В цепи (см. рисунок) переключатель $K$ находится в среднем (разомкнутом) положении, а конденсаторы $C_{1}$ и $C_{2}$ одинаковой емкости $C$ незаряжены.  В некоторый момент переключатель замыкают в одно из положений. После установления равновесия в цепи его перебрасывают в противоположное положение.
Найдите отношение $\frac{Q_{L_{1}}}{Q_{L_{2}}}$ теплот, выделившихся на лампах накаливания $L_{1}$ и $L_{2}$ после многократного повторения переключений. Источники тока с ЭДС $\mathscr{E}$, $2 \mathscr{E}$ и $3 \mathscr{E}$ считать идеальными.
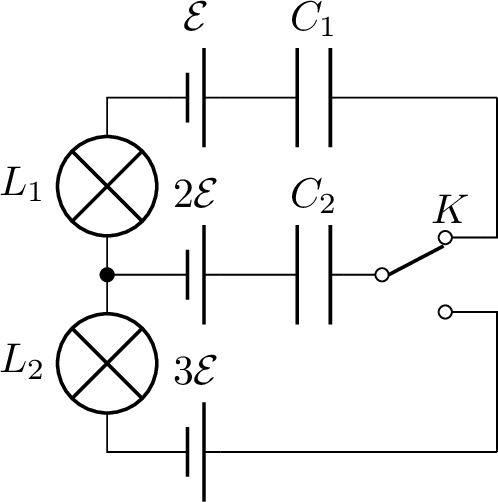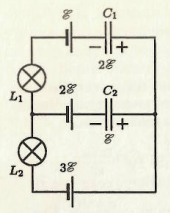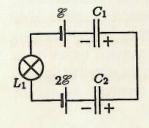
Решение: $1$. Найдем общее количество теплоты $Q$, которое выделится в схеме. Начальная энергия конденсаторов $W_{0}=0$. После большого количества переключений установится равновесное состояние (см. рисунок).  Конечная энергия конденсаторов $$ W_{1}=\frac{1}{2} C(2 \mathscr{E})^{2}+\frac{1}{2} C \mathscr{E}^{2}=\frac{5}{2} C \mathscr{B}^{2} . $$ Заряды $q_{1}$, $q_{2}$ и $q_{3}$, протекшие через источники $\mathscr{E}$, $2 \mathscr{E}$ и $3 \mathscr{E}$, накопятся на пластинах конденсаторов, подключенных к соответствующим источникам тока: $$ q_{1}=-2 C \mathscr{E}, \quad q_{2}=-C \mathscr{E}, \quad q_{3}=+3 C \mathscr{E}. $$ Суммарная работа источников $$ A=\mathscr{E} q_{1}+2 \mathscr{E} q_{2}+3 \mathscr{E} q_{3}=5 C \mathscr{E}^{2} . $$ Из закона сохранения энергии $W_{0}+A=W_{1}+Q$ находим $Q=\frac{5 C \mathscr{E}^{2}}{2}$. $2$. При каждом замыкании переключателя в нижнее положение конденсатор $C_{2}$ заряжается до напряжения $\mathscr{E}$. Рассмотрим процессы, происходящие в верхней половине схемы после переброса переключателя в верхнее положение (см. рисунок ниже).  Пусть после $n$-го замыкания переключателя в верхнее положение на конденсаторах $C_{1}$ и $C_{2}$ установились напряжения $U_{n}$ и $U_{n}^{\prime} .$ Тогда из закона сохранения заряда $$ C U_{n-1}+C \mathscr{E}=C U_{n}+C U_{n}^{\prime} $$ и второго правила Кирхгофа $$ 2 \mathscr{E}-\mathscr{E}=U_{n}-U_{n}^{\prime} $$ находим $U_{n}=\mathscr{E}+\frac{U_{n-1}}{2}, U_{n}^{\prime}=U_{n}-\mathscr{E}$. Изменение энергии конденсаторов: $$ \Delta W_{n}=\left(\frac{1}{2} C U_{n}^{2}+\frac{1}{2} C U_{n}^{\prime 2}\right)-\left(\frac{1}{2} C U_{n-1}^{2}+\frac{1}{2} C \mathscr{E}^{2}\right) $$ Работа источников $A=(2 \mathscr{E}-\mathscr{E})\left(C U_{n}-C U_{n-1}\right)$. Из закона сохранения энергии находим количество теплоты, выделившееся на лампе $L_{1}$, за одно включение верхней части схемы: $$ Q_{n}=A_{n}-\Delta W_{n}=C \left(2 \mathscr{E}-U_{n}\right)^{2} . $$ Подставив сюда $U_{n}=\mathscr{E}+\frac{U_{n-1}}{2}$, заметим, что $$ Q_{n}=C \left(2 \mathscr{E}-U_{n}\right)^{2}=C \left(\frac{2 \mathscr{E}-U_{n-1}}{2}\right)^{2}=\frac{1}{4} Q_{n-1}. $$ $3$. Найдем количество теплоты, которое выделится на лампе $L_{1}$. Возможны два случая. $3a$. В первый раз переключатель перевели в нижнее положение. Тогда $U_{0}=0$, откуда $$ Q_{1}=C \mathscr{E}^{2}, \quad Q_{L_{1}}=Q_{1}\left(1+\frac{1}{4}+\frac{1}{4^{2}}+\frac{1}{4^{3}}+\ldots\right)=\frac{4}{3} C \mathscr{E}^{2} . $$ Искомое отношение $$ \frac{Q_{L_{1}}}{Q_{L_{2}}}=\frac{Q_{L_{1}}}{Q-Q_{L_{1}}}=\frac{8}{7} . $$ $3b$. В первый раз переключатель перевели в верхнее положение. При этом на резисторе $L_{1}$ выделилось количество теплоты $Q_{0}=\frac{C \mathscr{E}^{2}}{4}$, а на верхнем конденсаторе установилось напряжение $U_{0}=\frac{\mathscr{E}}{2}$, откуда $$ Q_{1}=\frac{9}{16} C \mathscr{E}^{2}, \quad Q_{L_{1}}=Q_{0}+Q_{1}\left(1+\frac{1}{4}+\frac{1}{4^{2}}+\frac{1}{4^{3}}+\ldots\right)=C \mathscr{E}^{2} . $$ Искомое отношение $$ \frac{Q_{h_{1}}}{Q_{L_{2}}}=\frac{Q_{L_{1}}}{Q-Q_{L_{1}}}=\frac{2}{3} . $$
Ответ: Возможны два случая. $1$. В первый раз переключатель перевели в нижнее положение. $$ \frac{Q_{L_{1}}}{Q_{L_{2}}}=\frac{Q_{L_{1}}}{Q-Q_{L_{1}}}=\frac{8}{7} . $$ $2$. В первый раз переключатель перевели в верхнее положение. $$ \frac{Q_{h_{1}}}{Q_{L_{2}}}=\frac{Q_{L_{1}}}{Q-Q_{L_{1}}}=\frac{2}{3} . $$
Темы:
T, Электричество, Конденсатор, Всероссийские, Теплота